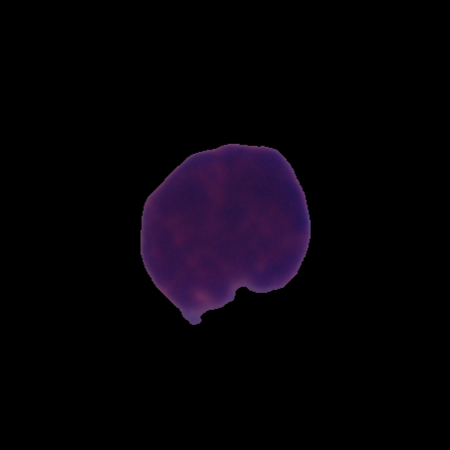
Label: cancer